Question: We have built an MVC app that publishes a complete website with hierarchal Folders, SubFolders and Pages. The resulting pages, are strictly HTML and are not published in our MVC app. Our customers are able to name their Folders and Pages with any compliant string they choose. So conceivably, once the site is hosted, they could end up with a URL such as:
someDomain.com/folder/subfolder1/subfolder2/page-slug. There is no limit to the number of nested subfolders.
We would like to replicate their sites in our MVC app, so that they are able to test them before they publish and perhaps so we can provide hosting ourselves if required.
The obvious problem, is how can we handle,
ourMVCApp.com/folder/subfolder1/subfolder2/page-slug in an MVC app?
If there was a way that we could set routing to handle such a thing, then we could easily get the content required for the request by splitting the url into an array by "/".
The last segment would be a page contained in the previous segment's folder. We could then search our DB using these strings to get the required content.
Your help is greatly appreciated.
FURTHER QUESTION:
In response to the answer provided by Tomi.
I added the code to my controller's class but I am receiving the following warning:

I am not sure what I am missing? Did I put the code in the place? Thanks again.
UPDATE 2. I realized I had not actually created the controller factory, so I followed a partial example I found here: <URL>. And since implementing it, I no longer receive any build-errors, but when I run the the debug, it crashes the built-in IISEXPRESS without any error message.
Here is my controller factory code:
'''
public class FolderControllerFactory : IControllerFactory
{
public IController CreateController(System.Web.Routing.RequestContext requestContext, string controllerName)
{
try
{
// Get the path
string path = requestContext.RouteData.Values["pathInfo"].ToString();
IController controller = new FolderController(path);
return controller;
}
catch
{
// Log routing error here and move on
return CreateController(requestContext, controllerName);
}
}
public void ReleaseController(IController controller)
{
var disposable = controller as IDisposable;
if (disposable != null)
{
disposable.Dispose();
}
}
public SessionStateBehavior GetControllerSessionBehavior(RequestContext requestContext, string controllerName)
{
return SessionStateBehavior.Default;
}
}
'''
Here is my global:
'''
ControllerBuilder.Current.SetControllerFactory(typeof(ProofPixApp.Controllers.FolderControllerFactory));
'''
And finally my controller:
'''
public class FolderController : Controller
{
private string _path;
public FolderController(string path)
{
_path = path;
}
public ActionResult Index(string name)
{
ViewBag.Message = "Hello " + name;
return View("/Views/" + _path);
}
}
'''
A couple of notes:
'''
1. I removed the 'override' from public IController CreateController
because I kept receiving the initial error I posted.
2. I added public void ReleaseController and the public
SessionStateBehavior GetControllerSessionBehavior methods to the
CreateController class to avoid other build errors.
3. I removed 'base.' from the catch clause because it too was causing a
build error.
'''
SOLUTION:
I was able to avoid the error by checking to see pathValue was not null in the createController method, like so:
'''
public IController CreateController(System.Web.Routing.RequestContext requestContext, string controllerName)
{
// Get the path
string path = "";
if (requestContext.RouteData.Values["pathInfo"] != null)
{
path = requestContext.RouteData.Values["pathInfo"].ToString();
}
IController controller = new FolderController(path);
return controller;
}
'''
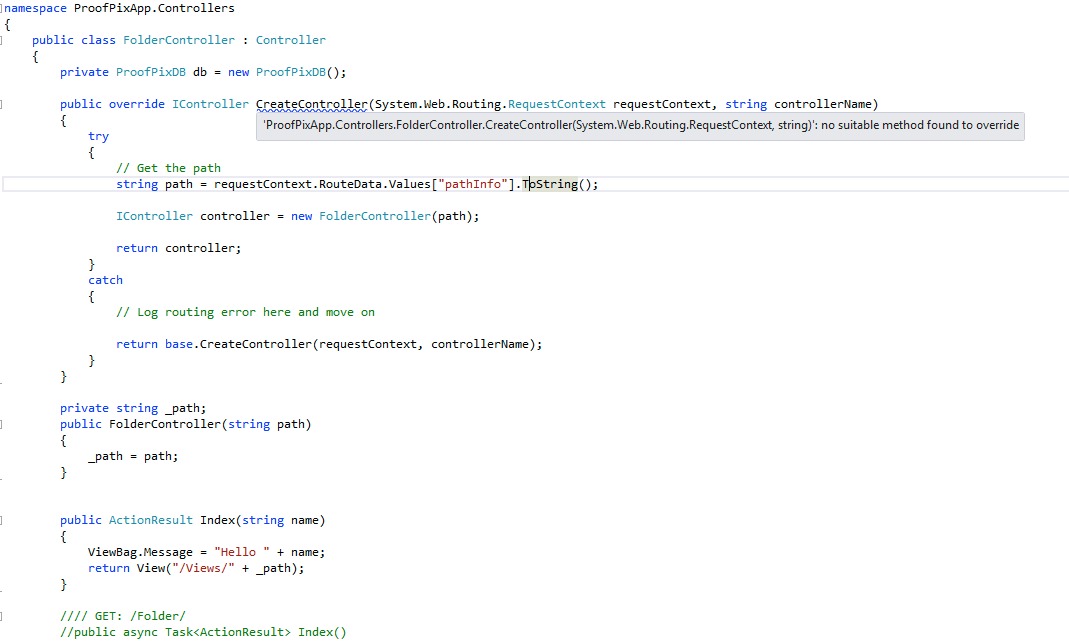
Answer: I have no idea what page slug is but here's my solution on how to achieve the routing you requested.
I made a custom ControllerFactory which handles the url and passes it to controller. This ControllerFactory constructs the controller we use to handle folder-route requests. We get the path from routevalues and then pass it to the FolderController.
'''
public override IController CreateController(System.Web.Routing.RequestContext requestContext, string controllerName)
{
try
{
// Get the path
string path = requestContext.RouteData.Values["pathInfo"].ToString();
IController controller = new FolderController(path);
return controller;
}
catch
{
// Log routing error here and move on
return base.CreateController(requestContext, controllerName);
}
}
'''
Here's the controller. The actionmethod, which redirects to given path is called Index for now. The actionmethod returns view it finds from the url.
'''
public class FolderController : Controller
{
private string _path;
public FolderController(string path)
{
_path = path;
}
public FolderController()
{
}
public ActionResult Index(string name)
{
ViewBag.Message = "Hello " + name;
return View("/Views/"+_path);
}
}
'''
Last step is to write our own route and register the factory. Open up RouteConfig.cs. My new RegisterRoutes method looks like this:
'''
public static void RegisterRoutes(RouteCollection routes)
{
routes.IgnoreRoute("{resource}.axd/{*pathInfo}");
routes.MapRoute(
name: "Dynamic",
url: "{*pathInfo}",
defaults: new { controller = "Folder", action = "Index", id = UrlParameter.Optional }
);
routes.MapRoute(
name: "Default",
url: "{controller}/{action}/{id}",
defaults: new { controller = "Home", action = "Index", id = UrlParameter.Optional }
);
}
'''
In global.asax we need to register our FolderControllerFactory by adding this line into Application_Start method
'''
ControllerBuilder.Current.SetControllerFactory(typeof(FolderControllerFactory));
'''
And that's it! There's still much to be done, like handling improper urls and such. Also I don't think this supports plain html files, the files must be in .cshtml or asp format.
Here's the test:
My folder structure:

Url I request:
'''
localhost:port/Mainfolder/Subfolder/Subfolder2/view.cshtml?name=Tomi
'''
The result with Route Debugger plugin: